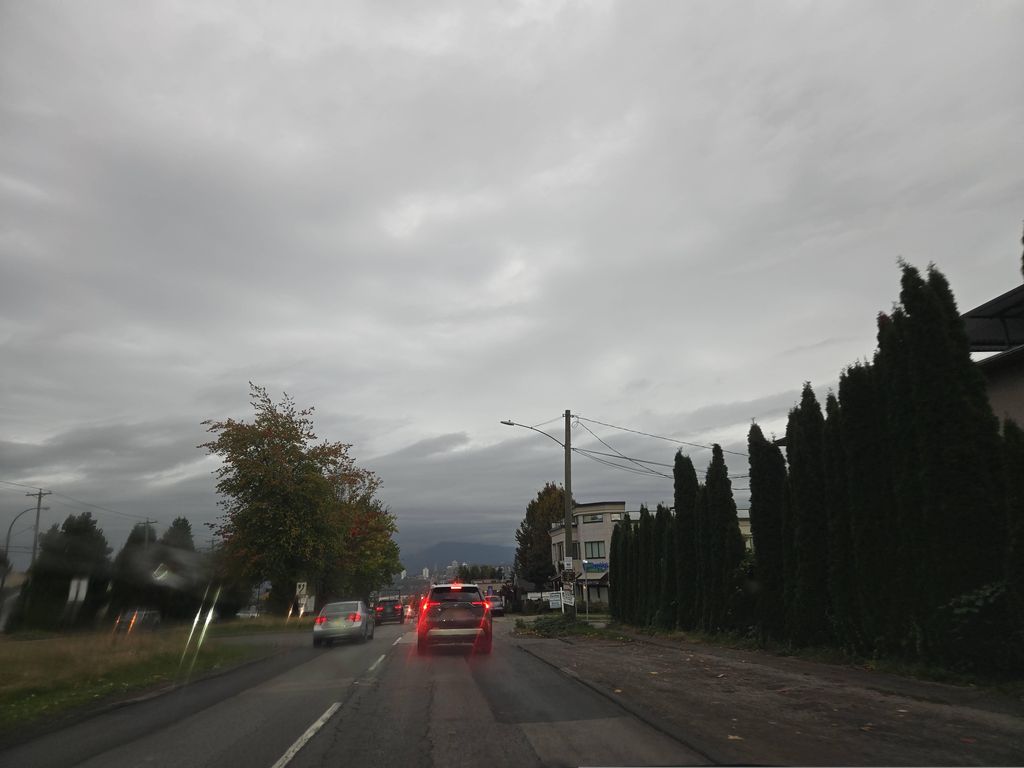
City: vancouver